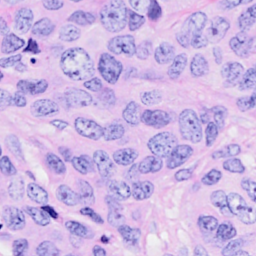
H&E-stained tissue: Breast